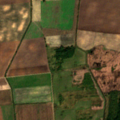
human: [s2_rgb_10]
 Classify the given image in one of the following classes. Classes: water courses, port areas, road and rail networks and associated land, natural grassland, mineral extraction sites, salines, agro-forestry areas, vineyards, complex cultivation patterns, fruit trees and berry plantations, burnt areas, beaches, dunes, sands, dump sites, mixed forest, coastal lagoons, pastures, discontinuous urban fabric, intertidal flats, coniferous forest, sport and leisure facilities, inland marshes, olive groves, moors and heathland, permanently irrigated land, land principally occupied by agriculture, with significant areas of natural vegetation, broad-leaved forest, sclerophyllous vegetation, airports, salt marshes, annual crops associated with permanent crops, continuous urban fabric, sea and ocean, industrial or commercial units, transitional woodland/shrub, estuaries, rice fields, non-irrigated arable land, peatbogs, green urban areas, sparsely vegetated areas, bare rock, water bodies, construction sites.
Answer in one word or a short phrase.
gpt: non-irrigated arable land, land principally occupied by agriculture, with significant areas of natural vegetation